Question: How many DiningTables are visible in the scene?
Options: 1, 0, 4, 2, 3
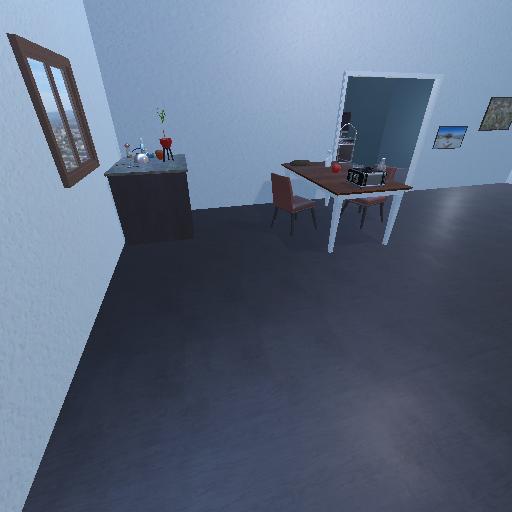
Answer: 1